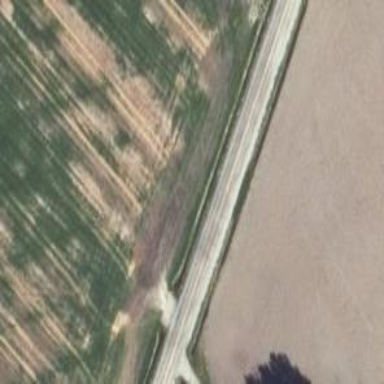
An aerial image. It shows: Tertiary road.